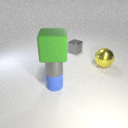
small gray metal cube to the left of large yellow metal sphere